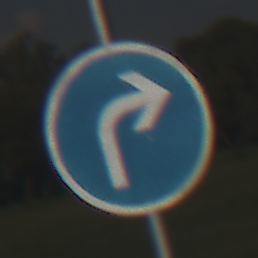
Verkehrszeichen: VorgeschriebeneFahrtrichtungRechts
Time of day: MorningAfternoon
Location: Outdoor (Nature)
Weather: PartlyCloudy
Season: NotSpecified
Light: Natural